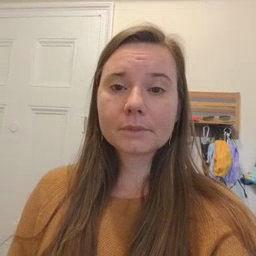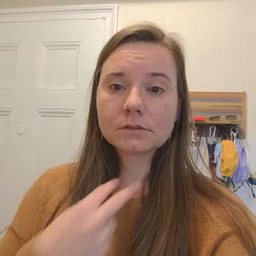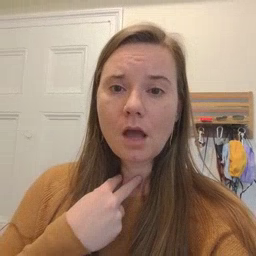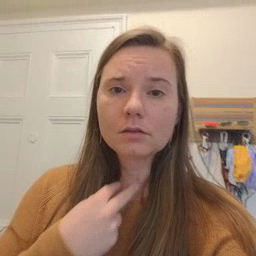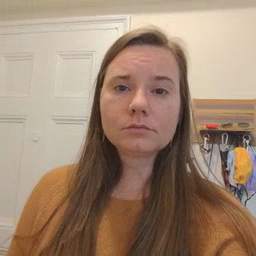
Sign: stuck